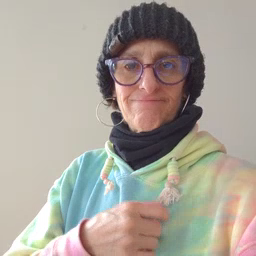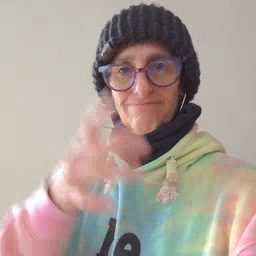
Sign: man